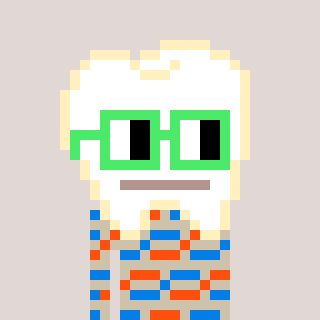
a pixel art character with square light green glasses, a tooth-shaped head and a bege-colored body on a warm background